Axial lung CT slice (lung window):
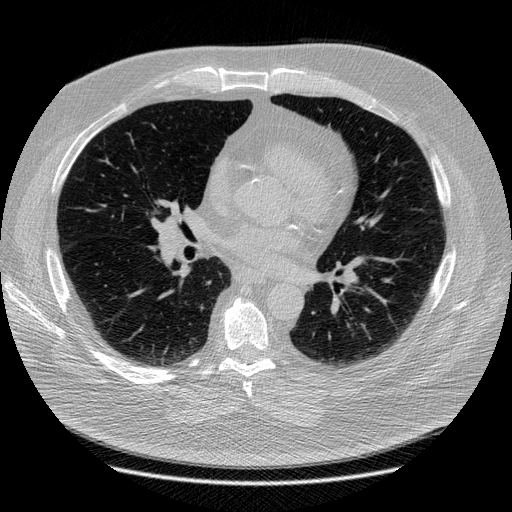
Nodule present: no